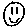
Label: smiley face